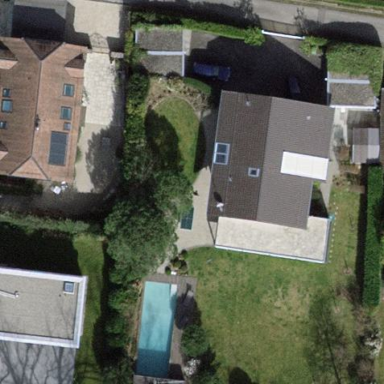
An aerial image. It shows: Garden enclosed by fence.